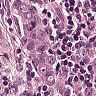
Metastatic tissue present: yes